Aerial crown-view tile of a tropical tree (Barro Colorado Island, Panama), acquired 20240611:
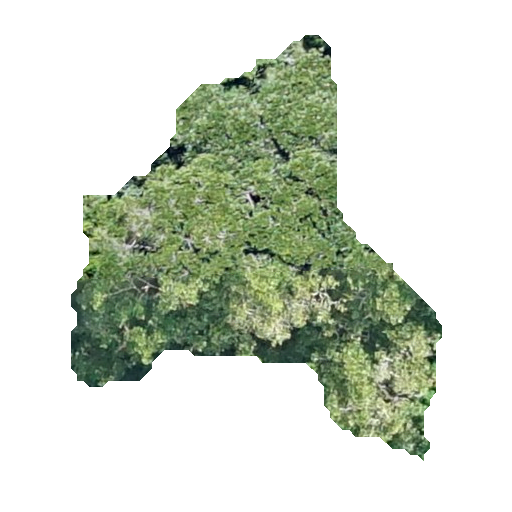
Species: Beilschmiedia tovarensis
GBIF accepted scientific name: Beilschmiedia tovarensis
Crown area: 129.972 m²